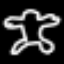
Label: frog